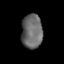
Tissue: lung
Cell type: T cells
Senescence score: 0.23
Nuclear area (px): 703
Mean DAPI intensity: 104.552